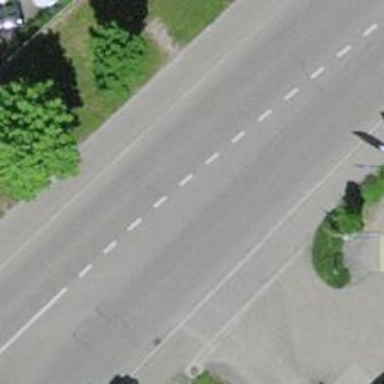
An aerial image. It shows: Residential road with separate asphalt sidewalk.